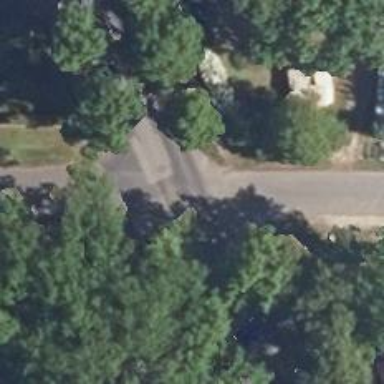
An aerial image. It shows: Tertiary road with asphalt surface. There are separate sidewalks along the road and parking is not allowed on both sides.